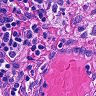
Metastatic tissue present: no